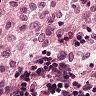
Metastatic tissue present: no